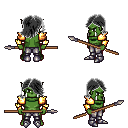
a pixel art fantasy rpg character, male body template, orc, green skin, gold arm armor, metal pants, gray swoop hairstyle, metal boots, spear, four views (front, back, left, right), 2x2 character sprite sheet, small pixel art, hard edges, no anti-aliasing